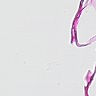
Metastatic tissue present: no